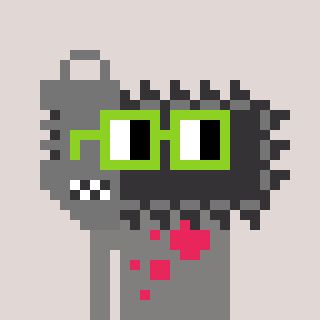
a pixel art character with square light green glasses, a chainsaw-shaped head and a bluegrey-colored body on a warm background